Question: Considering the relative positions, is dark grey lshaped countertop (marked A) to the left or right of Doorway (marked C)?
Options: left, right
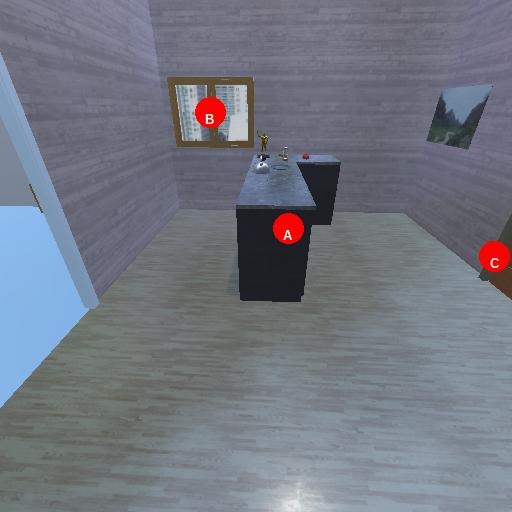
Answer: left